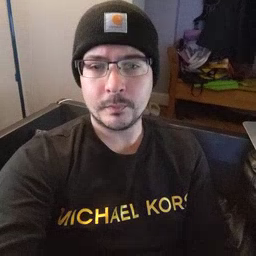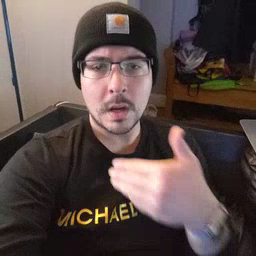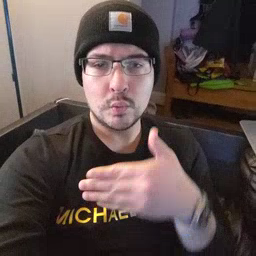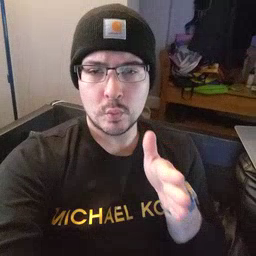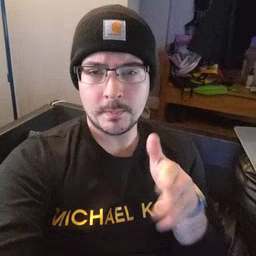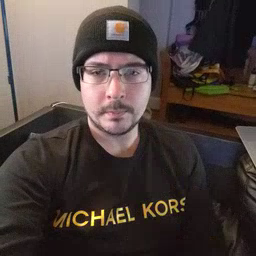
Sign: room